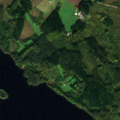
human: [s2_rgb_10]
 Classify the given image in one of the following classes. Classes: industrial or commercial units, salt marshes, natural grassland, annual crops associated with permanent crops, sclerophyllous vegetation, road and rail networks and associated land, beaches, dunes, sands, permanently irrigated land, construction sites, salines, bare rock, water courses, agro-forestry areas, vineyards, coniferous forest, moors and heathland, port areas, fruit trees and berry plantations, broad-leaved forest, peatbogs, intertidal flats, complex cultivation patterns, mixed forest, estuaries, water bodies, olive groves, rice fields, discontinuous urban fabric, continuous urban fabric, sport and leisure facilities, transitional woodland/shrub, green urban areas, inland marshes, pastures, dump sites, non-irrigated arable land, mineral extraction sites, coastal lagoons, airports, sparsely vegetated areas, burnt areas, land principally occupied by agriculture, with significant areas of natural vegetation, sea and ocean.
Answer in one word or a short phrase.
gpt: land principally occupied by agriculture, with significant areas of natural vegetation, broad-leaved forest, mixed forest, transitional woodland/shrub, water bodies